Question: How could I add box around legend key only for color not for size while keeping both legend keys. Code below add boxes to both mappings.
'''
x<-1:6;
y<-factor(2:7);
z<-1:6;
df <- data.frame(x,y,z)
ggplot(df, aes(x,y)) +
geom_point(aes(colour=y, size = z) ) +
theme(legend.key = element_rect(colour = '#bdbdbd', size = 0.6))
'''

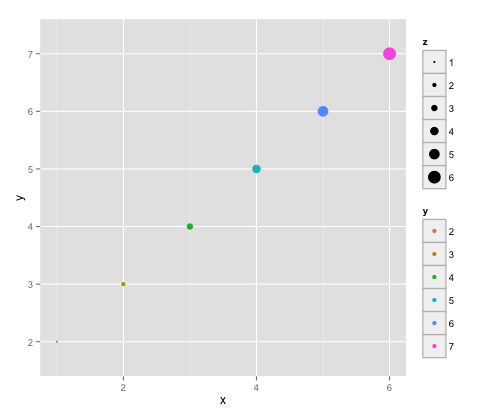
Answer: Here is one approach using the 'ggplot' layout and 'gtable'. It extracts the color legend from the layout, draws boxes around each key, re-assambles the legend, then inserts the legend back into the ggplot layout.
'''
library(ggplot2)
library(gtable)
library(grid)
x<-1:6;
y<-factor(2:7);
z<-1:6;
df <- data.frame(x,y,z)
p = ggplot(df, aes(x,y)) +
geom_point(aes(colour=y, size = z) )
# get ggplot grob
gt = ggplotGrob(p)
# Get the combined legend
leg = gtable_filter(gt, "guide-box")
# The legend has two parts.
# Get the second part - the color legend
leg2 = leg$grobs[[1]]$grobs[[2]]
# Get the locations of the top of each box containing the legend keys
# in this legend's layout
rects <- leg2$layout$t[grepl("bg", leg2$layout$name)]
# Draw boxes around each key
for(i in rects) leg2 = gtable_add_grob(leg2, grid.rect(gp = gpar(col = '#bdbdbd', fill = NA)), t = i, l = 2)
# Insert new color legend back into the combined legend
leg$grobs[[1]]$grobs[2][[1]] <- leg2
# Insert combined legend back into ggplot grob
gt$grobs[gt$layout$name == "guide-box"][[1]] <- leg
# Draw it
grid.newpage()
grid.draw(gt)
'''

Here is a second approach (based on @Baptiste's <URL>. It then extracts the legends from each plot's layout, combines the two legends into a single legend, then inserts the combined legend back into one of the layouts.
'''
library(ggplot2)
library(gtable)
library(grid)
x<-1:6;
y<-factor(2:7);
z<-1:6;
df <- data.frame(x,y,z)
p1 = ggplot(df, aes(x,y)) +
geom_point(aes(colour=y, size = z) ) +
scale_colour_discrete(guide = "none")
p2 = ggplot(df, aes(x,y)) +
geom_point(aes(colour=y, size = z) ) +
scale_size(guide = "none") +
theme(legend.key = element_rect(colour = '#bdbdbd', size = 0.6))
# Get ggplot grobs
gt1 = ggplotGrob(p1)
gt2 = ggplotGrob(p2)
# Get the legends
leg1 = gtable_filter(gt1, "guide-box")
leg2 = gtable_filter(gt2, "guide-box")
# Combine the legends
leg <- rbind(leg1[["grobs"]][[1]], leg2[["grobs"]][[1]], size = "first")
# Insert legend into g1 (or g2)
gt1$grobs[gt1$layout$name == "guide-box"][[1]] <- leg
# Draw it
grid.newpage()
grid.draw(gt1)
'''